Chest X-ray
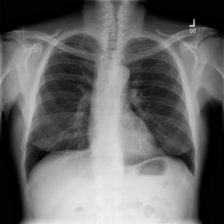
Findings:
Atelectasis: negative
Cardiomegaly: negative
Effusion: negative
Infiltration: negative
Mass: negative
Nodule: negative
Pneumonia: negative
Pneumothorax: negative
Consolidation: negative
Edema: negative
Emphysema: negative
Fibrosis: negative
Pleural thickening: negative
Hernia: negative